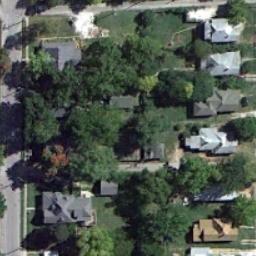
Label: medium_residential